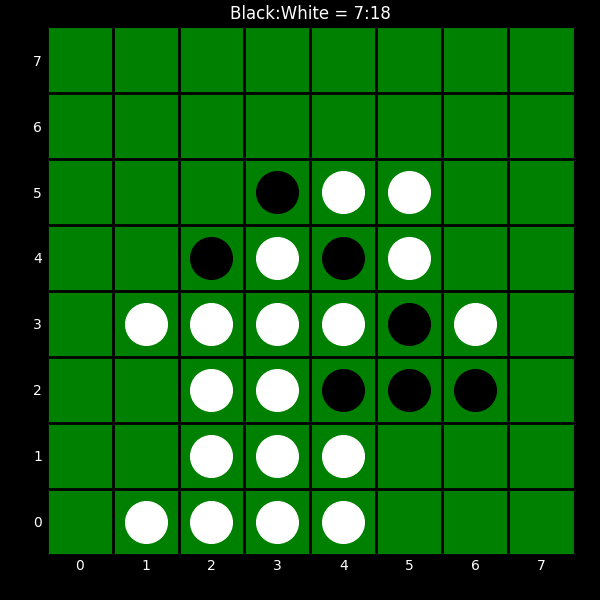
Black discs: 7
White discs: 18